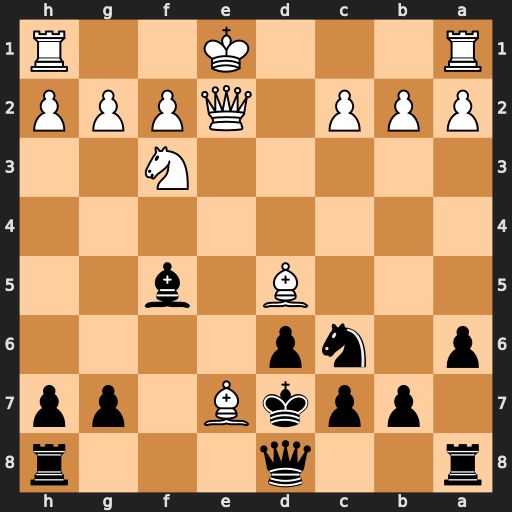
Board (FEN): r2q3r/1ppkB1pp/p1np4/3B1b2/8/5N2/PPP1QPPP/R3K2R
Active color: b
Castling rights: KQ
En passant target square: -
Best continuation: Qxe7 Bxc6+ bxc6 Qxe7+ Kxe7